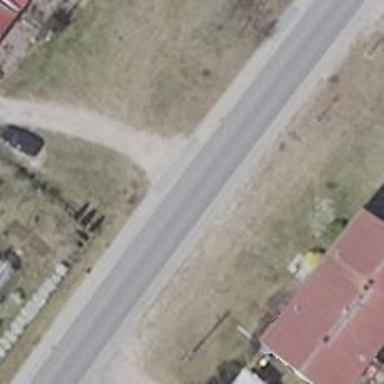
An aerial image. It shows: Tertiary road with asphalt surface and sidewalk on the left side.